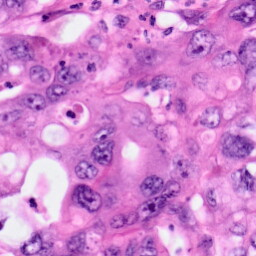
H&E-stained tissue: Pancreatic